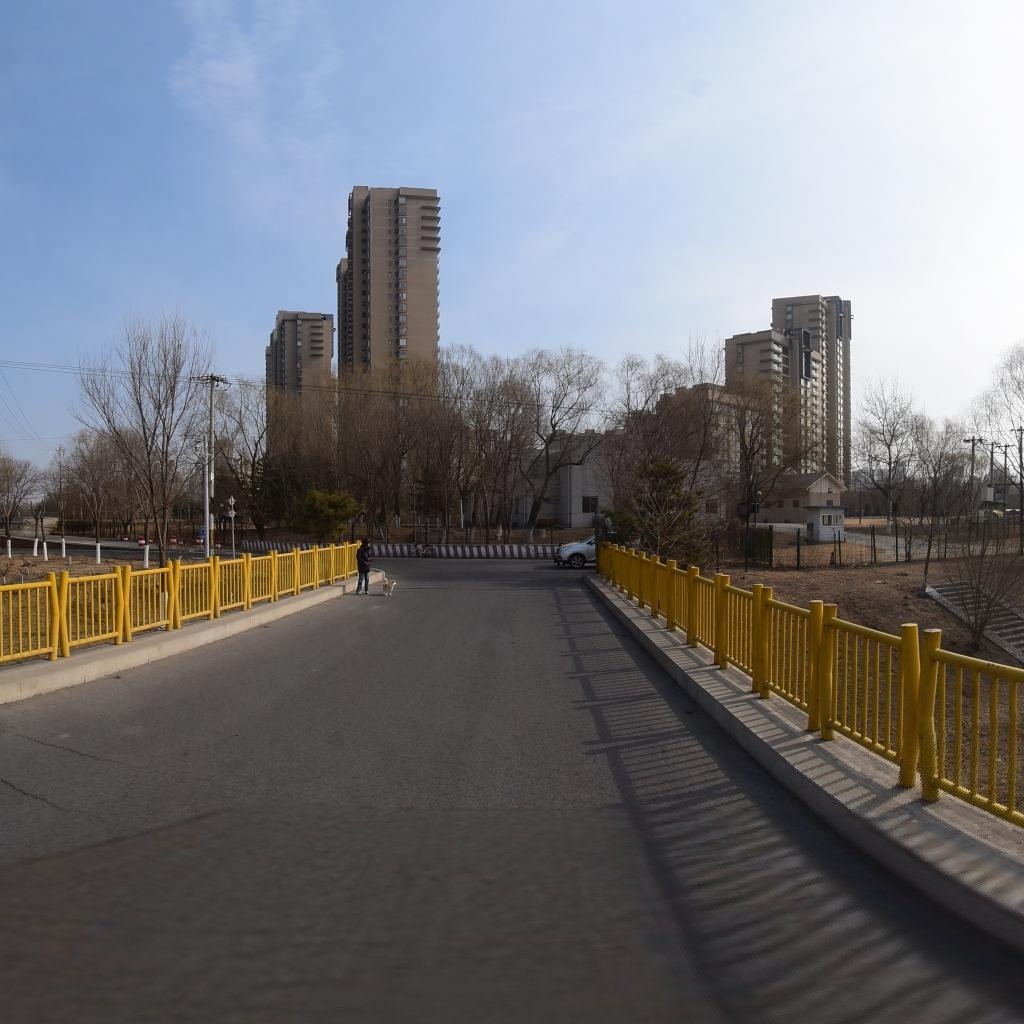
Region: Chaoyang
Road damage annotations: transverse crack, transverse crack